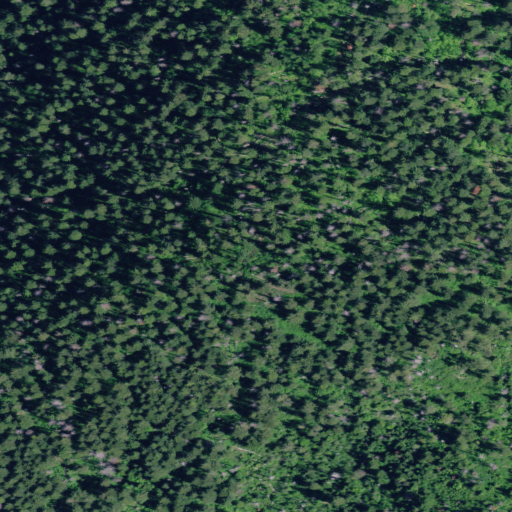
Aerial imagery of mountain in Idaho named Hollister Mountain containing only evergreen forest